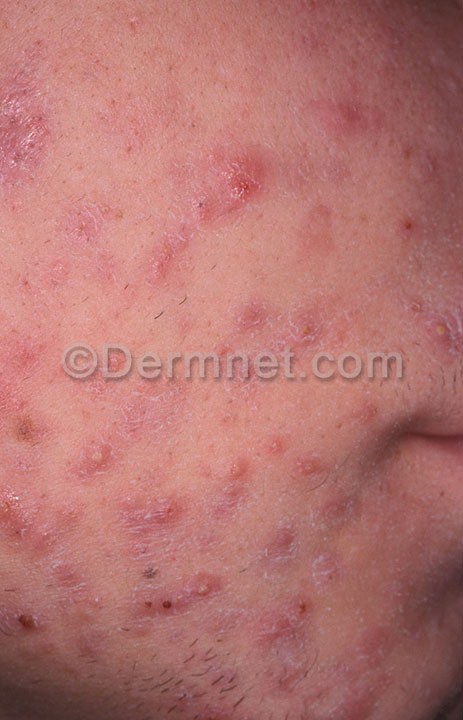
Disease: Acne and Rosacea Photos